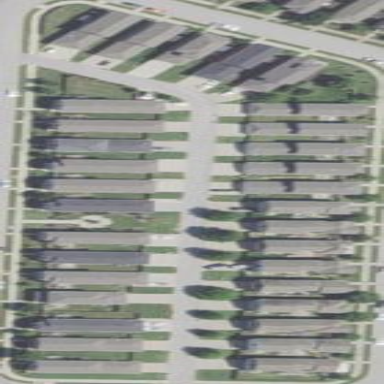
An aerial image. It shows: Sidewalk.